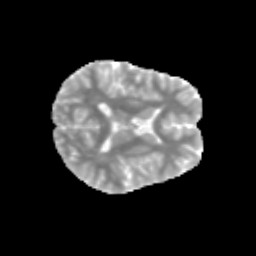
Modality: MD
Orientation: axial
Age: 14
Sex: female
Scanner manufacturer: siemens
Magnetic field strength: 3 T
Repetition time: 3.8 s
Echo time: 0.07 s